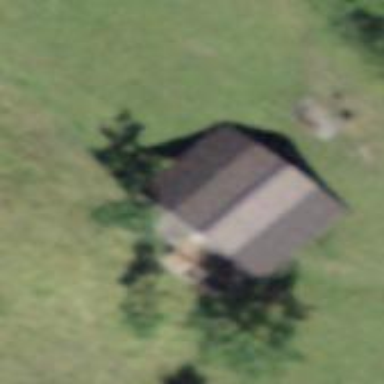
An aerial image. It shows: Barn.